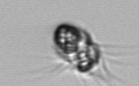
Label: Mesodinium